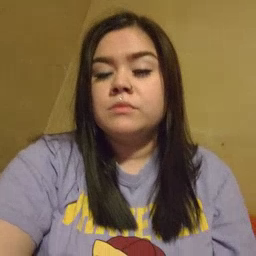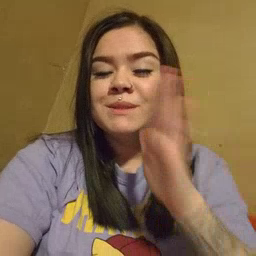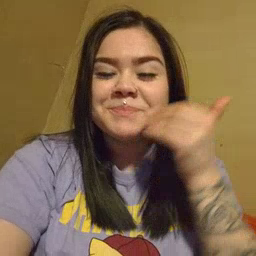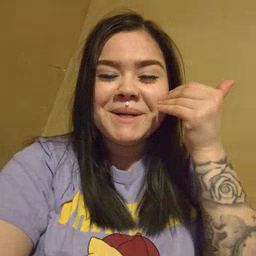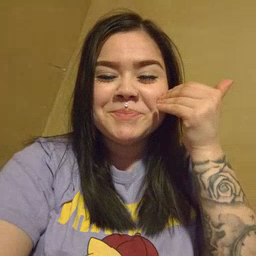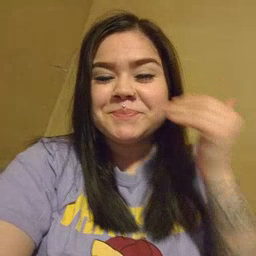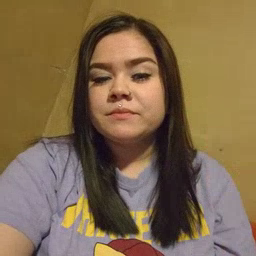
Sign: smile